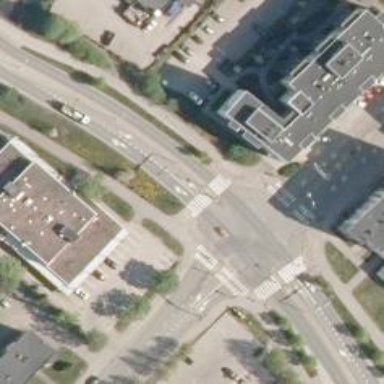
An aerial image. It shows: Asphalt cycleway with crossing.